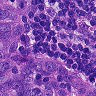
Metastatic tissue present: yes